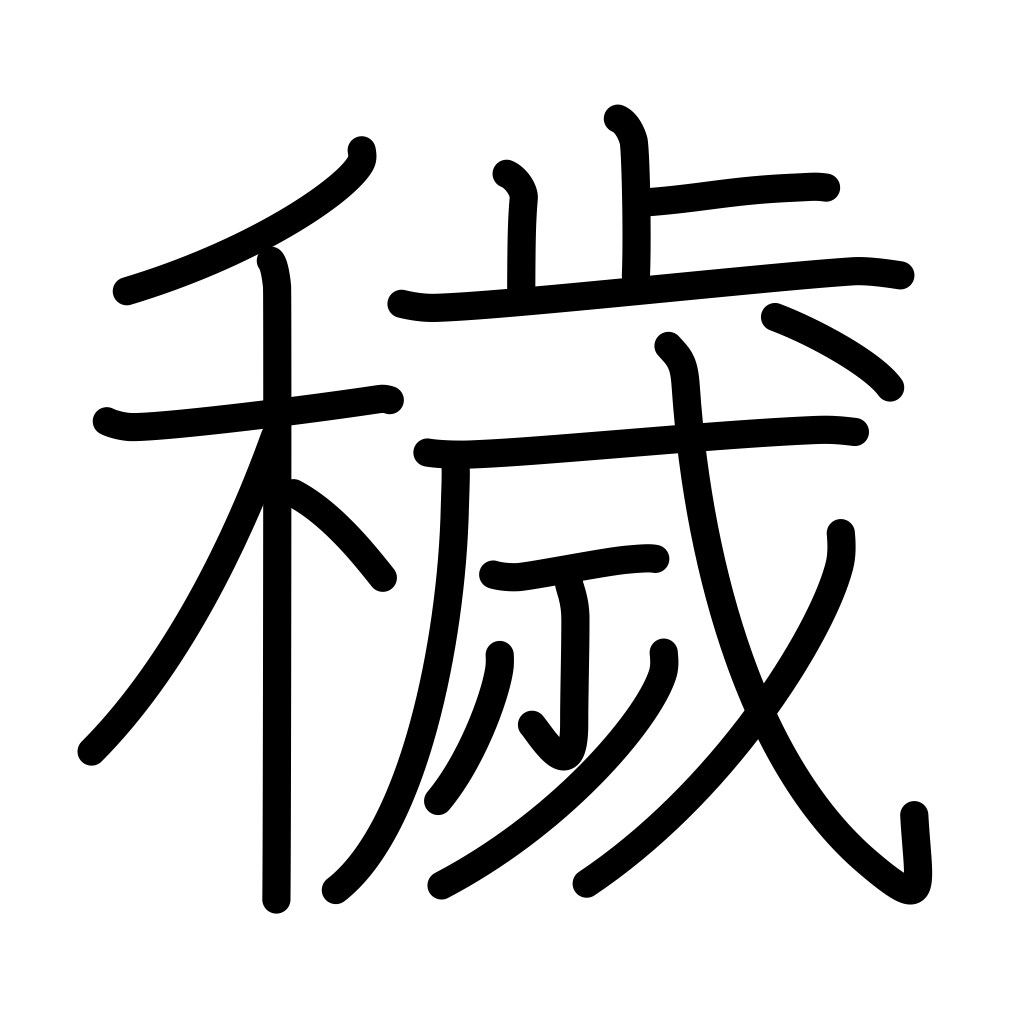
Meaning: dirty